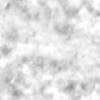
Label: no_change